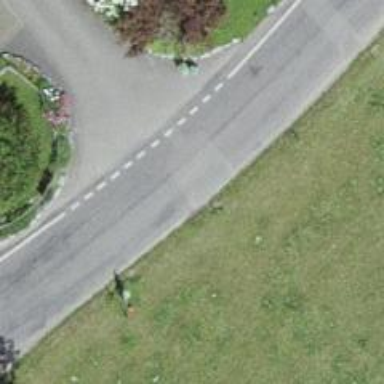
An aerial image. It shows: Tertiary road with asphalt surface.